Fundus camera: zeiss
Shooting center: midpoint
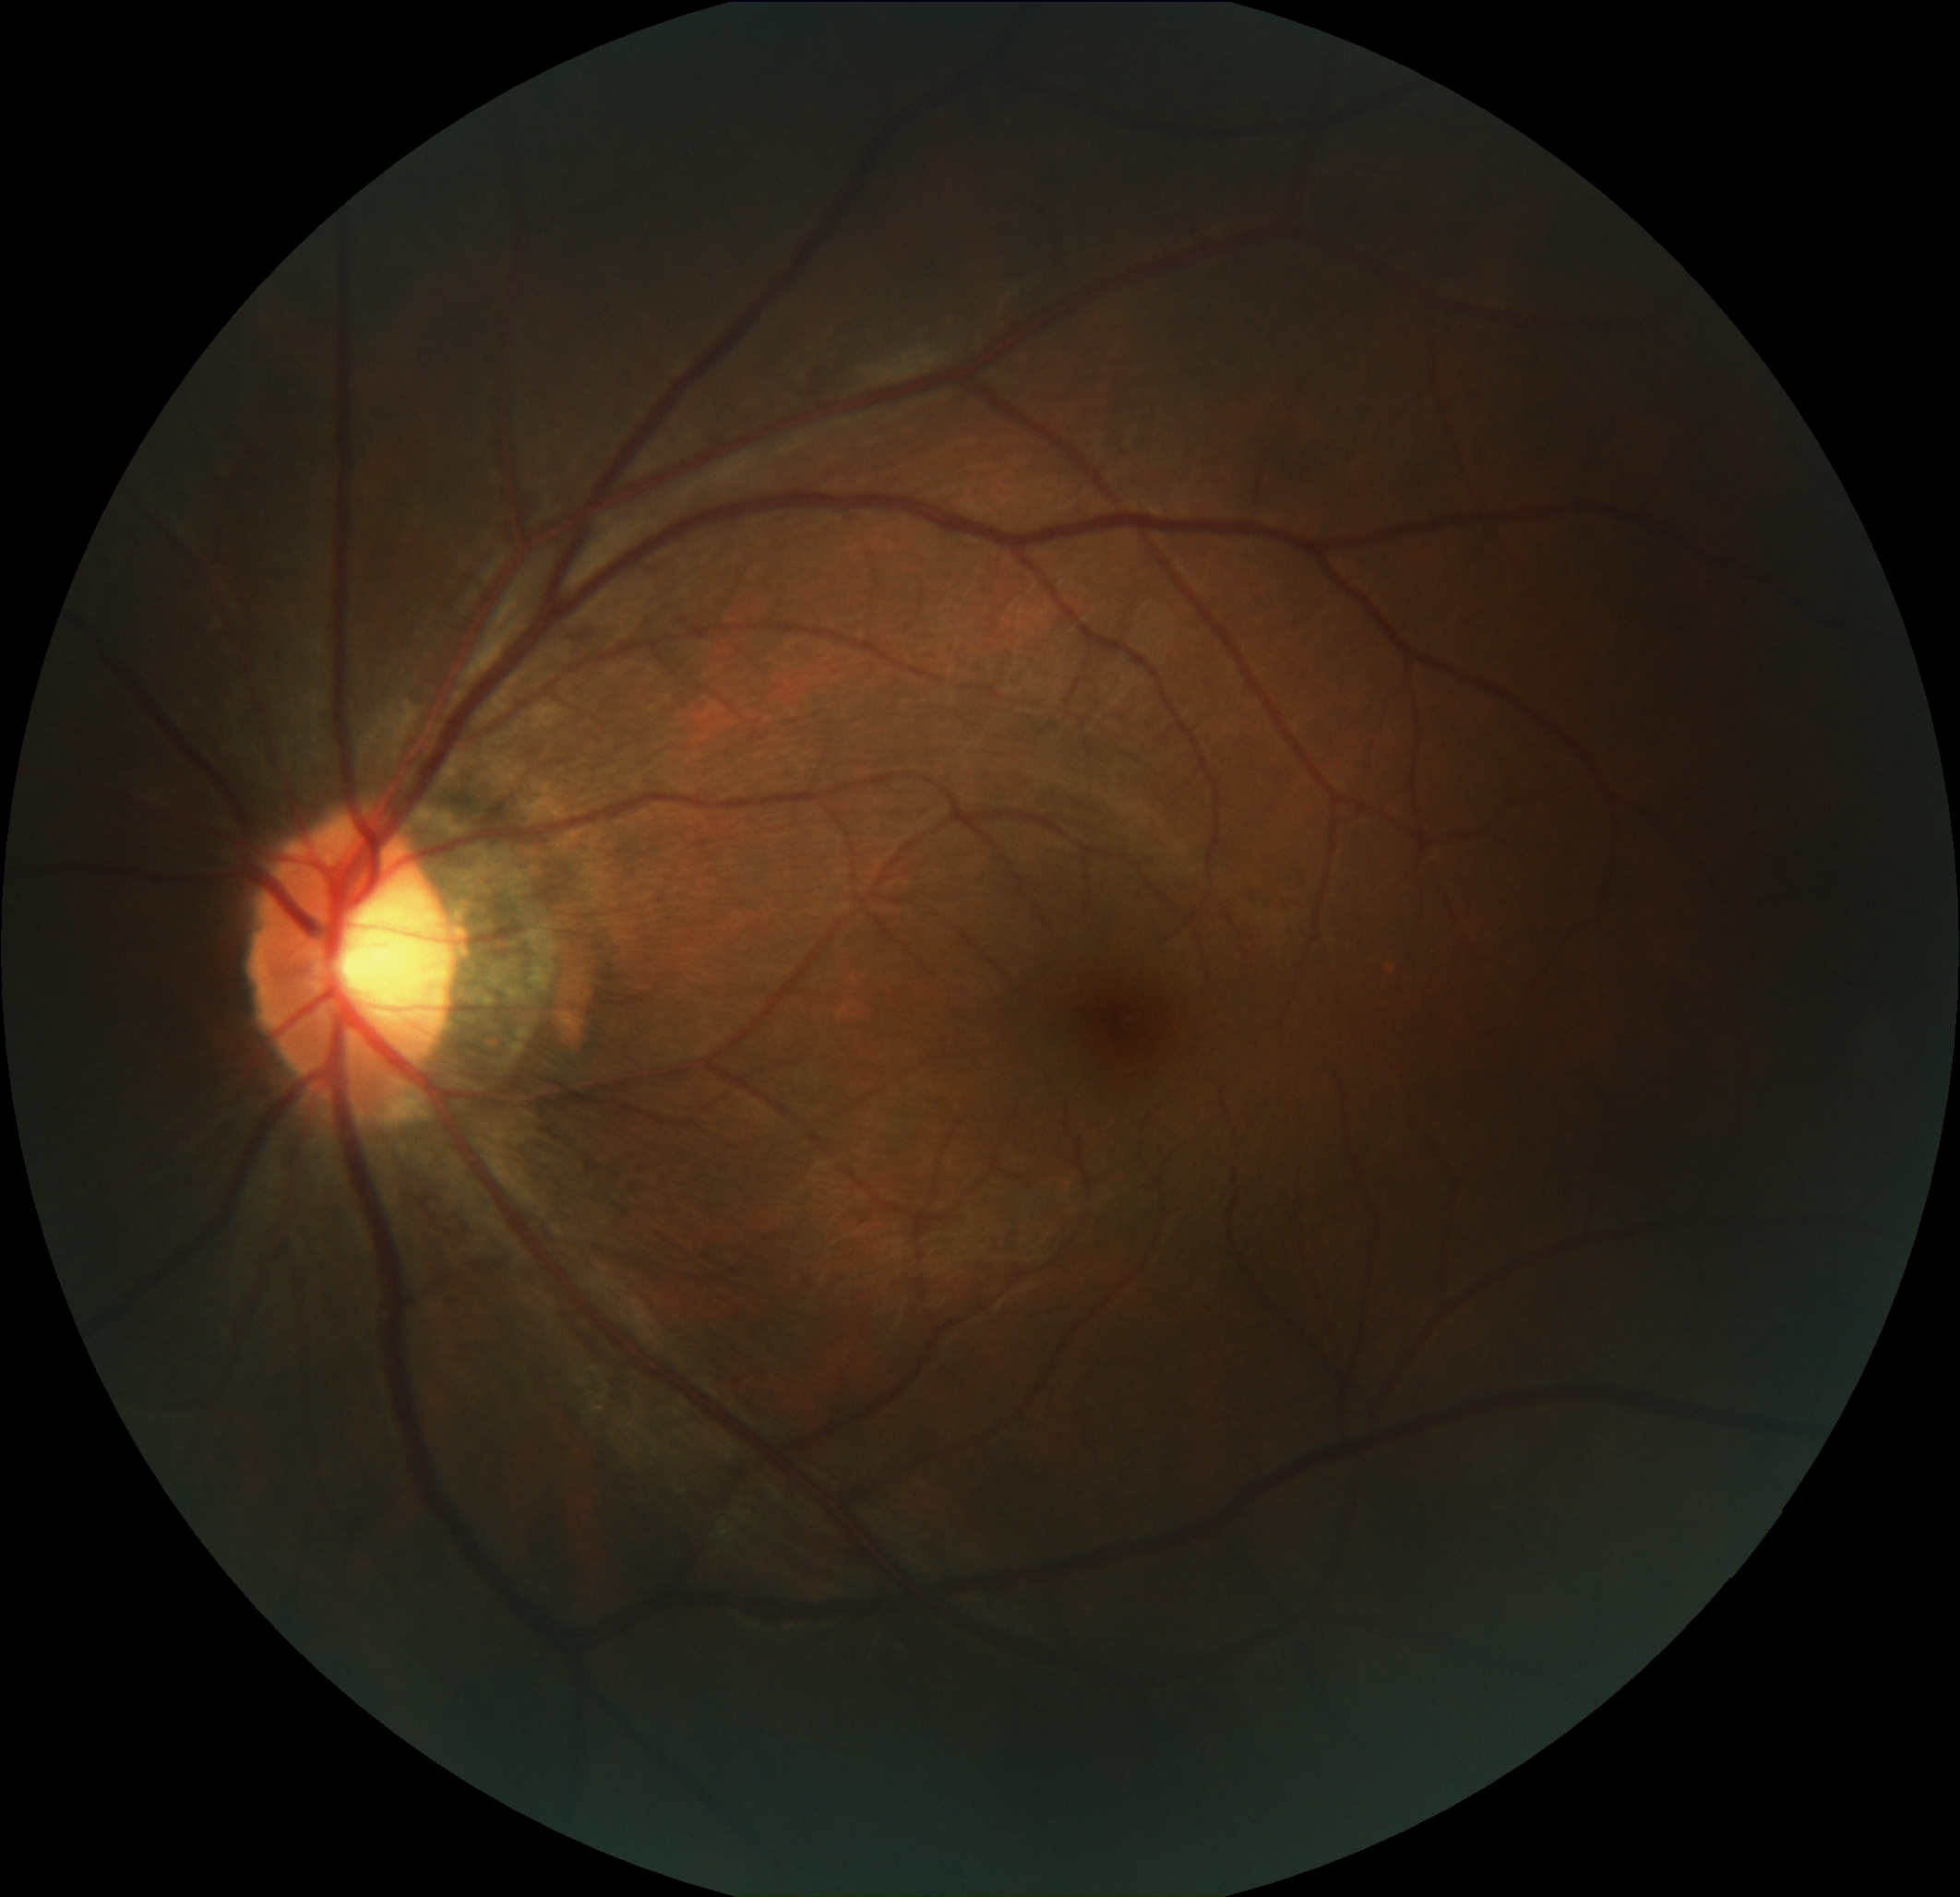
Pathologic myopia: no
Patchy retinal atrophy: present
Retinal detachment: absent